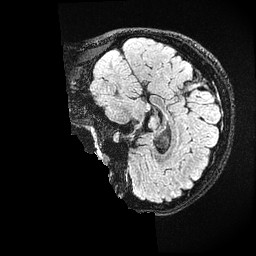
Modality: FLAIR
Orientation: sagittal
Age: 24
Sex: female
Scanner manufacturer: ge
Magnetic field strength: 3 T
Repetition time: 4.802 s
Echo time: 0.1171 s